Aerial crown-view tile of a tropical tree (Barro Colorado Island, Panama), acquired 20250715:
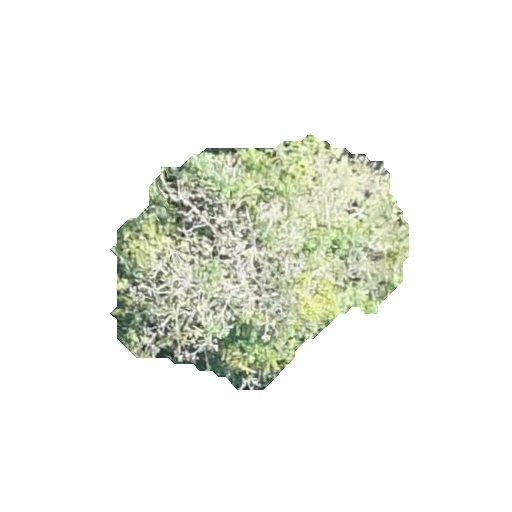
Species: Genipa americana
GBIF accepted scientific name: Genipa americana
Crown area: 78.768 m²